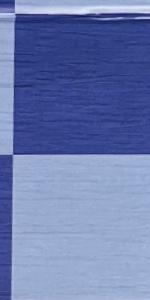
Label: Empty